九年级 · 度量几何学
如图, $P A, P B$ 切 $\odot O$ 于 $A, B$ 两点, $C D$ 切 $\odot O$ 于点 $E$, 交 $P A, P B$ 于 $C, D$. 若 $\odot O$ 的半径为 $r, \triangle P C D$ 的周长等于 $3 r$, 则 $\tan \angle A P B$ 的值是 $(\quad)$

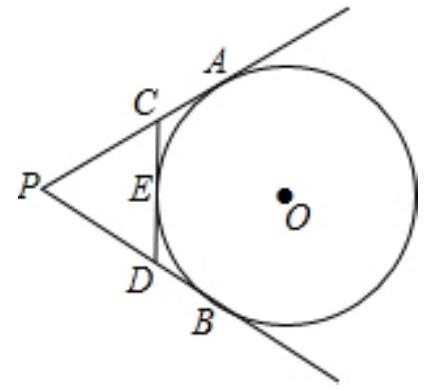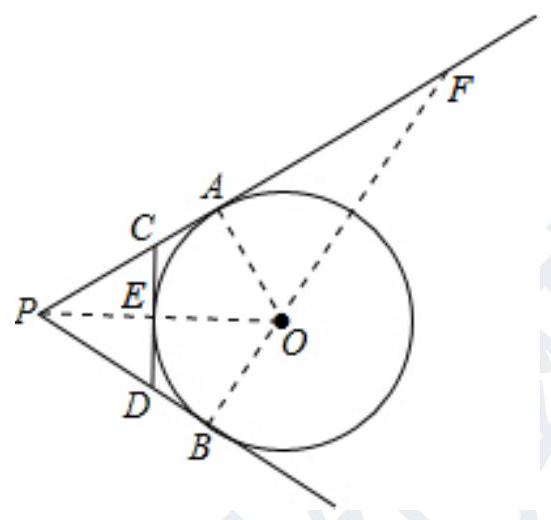
A. $\frac{5}{12} \sqrt{13}$
B. $\frac{12}{5}$
C. $\frac{3}{5} \sqrt{13}$
D. $\frac{2}{3} \sqrt{13}$
答案: B
解析: 【分析】

本题主要考查了切线的性质, 相似三角形及三角函数的定义, 解决本题的关键是切线与相似三角形相结合, 找准线段及角的关系.

连接 $O A 、 O B 、 O P$, 延长 $B O$ 交 $P A$ 的延长线于点 $F$. 利用切线求得 $C A=C E, D B=D E, P A=P B$,再得出 $P A=P B=\frac{3}{2} r$. 利用 $R t \triangle B F P \sim R t \triangle O A F$ 得出 $A F=\frac{2}{3} F B$, 在 $R t \triangle F B P$ 中, 利用勾股定理求出 $B F$, 再求 $\tan \angle A P B$ 的值即可.

【解答】

解: 连接 $O A 、 O B 、 O P$, 延长 $B O$ 交 $P A$ 的延长线于点 $F$.

$\because P A, P B$ 切 $\odot O$ 于 $A 、 B$ 两点, $C D$ 切 $\odot O$ 于点 $E$

$\therefore \angle O A F=\angle P B F=90^{\circ}, C A=C E, D B=D E, P A=P B$,

$\because \triangle P C D$ 的周长 $=P C+C E+D E+P D=P C+A C+P D+D B=P A+P B=3 r$,

$\therefore P A=P B=\frac{3}{2} r$.

在 $R t \triangle P B F$ 和 $R t \triangle O A F$ 中,

$\left\{\begin{array}{l}\angle F A O=\angle F B P \\ \angle O F A=\angle P F B\end{array}\right.$,

$\therefore$ Rt $\triangle P B F \sim R t \triangle O A F$.

$\therefore \frac{A F}{F B}=\frac{A O}{B P}=\frac{r}{\frac{3}{2} r}=\frac{2}{3}$,

$\therefore A F=\frac{2}{3} F B$,
在Rt $\triangle F B P$ 中,

$$
\begin{aligned}
& \because P F^{2}-P B^{2}=F B^{2} \\
& \therefore(P A+A F)^{2}-P B^{2}=F B^{2}
\end{aligned}
$$

$\therefore\left(\frac{3}{2} r+\frac{2}{3} B F\right)^{2}-\left(\frac{3}{2} r\right)^{2}=B F^{2}$,

解得 $B F=\frac{18}{5} r$,

$\therefore \tan \angle A P B=\frac{B F}{P B}=\frac{\frac{18}{5} r}{\frac{3}{2} r}=\frac{12}{5}$,

故选: $B$.